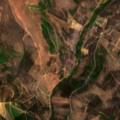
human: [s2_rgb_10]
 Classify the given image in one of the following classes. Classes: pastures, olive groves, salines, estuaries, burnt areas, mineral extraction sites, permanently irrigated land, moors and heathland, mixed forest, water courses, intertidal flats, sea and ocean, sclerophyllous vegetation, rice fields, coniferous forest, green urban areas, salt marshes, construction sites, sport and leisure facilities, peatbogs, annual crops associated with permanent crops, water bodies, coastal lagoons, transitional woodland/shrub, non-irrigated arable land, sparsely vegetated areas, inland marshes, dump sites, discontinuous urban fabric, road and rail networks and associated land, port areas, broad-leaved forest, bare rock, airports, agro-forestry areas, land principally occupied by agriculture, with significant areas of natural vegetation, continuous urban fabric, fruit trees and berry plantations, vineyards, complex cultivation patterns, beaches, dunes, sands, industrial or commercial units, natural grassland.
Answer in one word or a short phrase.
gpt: transitional woodland/shrub